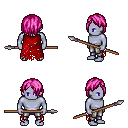
a pixel art fantasy rpg character, male body template, dark elf, purple skin, red tattered cape, metal pants, pink bangs hairstyle, spear, four views (front, back, left, right), 2x2 character sprite sheet, small pixel art, hard edges, no anti-aliasing